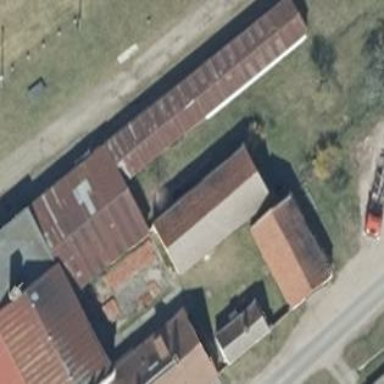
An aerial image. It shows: Gabled building with grey roof oriented along its structure.